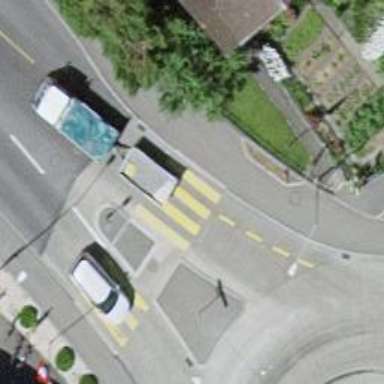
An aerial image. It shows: Uncontrolled zebra crossing with pedestrian island.